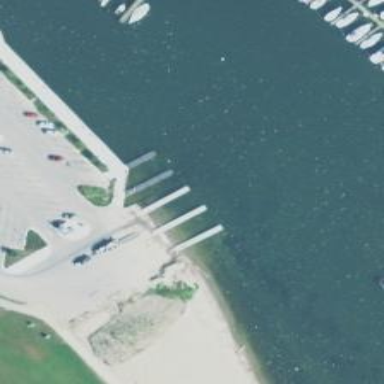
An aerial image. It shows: Slipway on leisure land.